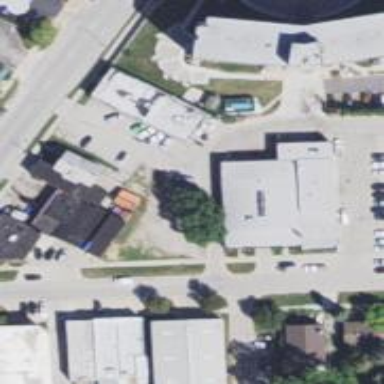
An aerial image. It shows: Alleyway designated as service road.